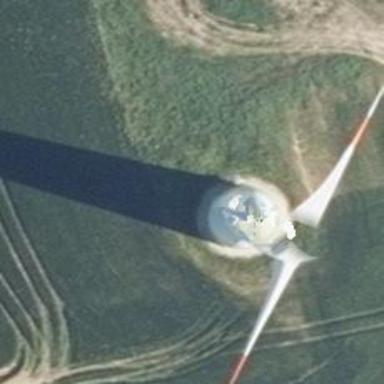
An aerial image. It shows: Wind-powered generator.